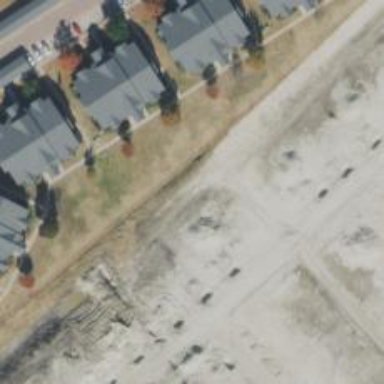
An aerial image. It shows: Alleyway designated as service road.